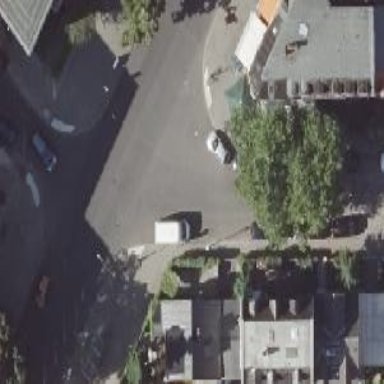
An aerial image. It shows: Residential road with asphalt surface. There are sidewalks on both sides. There is parallel on-street parking available on both sides of the road.